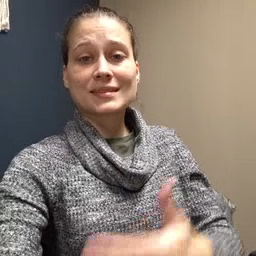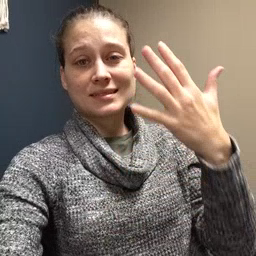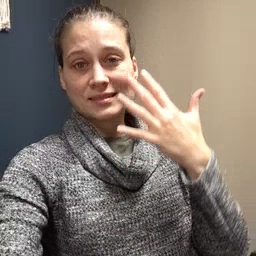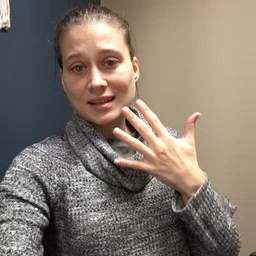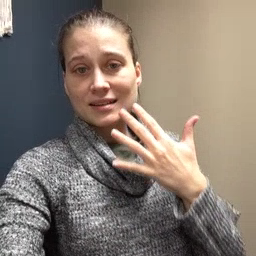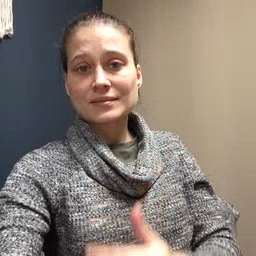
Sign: sad